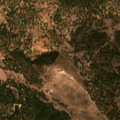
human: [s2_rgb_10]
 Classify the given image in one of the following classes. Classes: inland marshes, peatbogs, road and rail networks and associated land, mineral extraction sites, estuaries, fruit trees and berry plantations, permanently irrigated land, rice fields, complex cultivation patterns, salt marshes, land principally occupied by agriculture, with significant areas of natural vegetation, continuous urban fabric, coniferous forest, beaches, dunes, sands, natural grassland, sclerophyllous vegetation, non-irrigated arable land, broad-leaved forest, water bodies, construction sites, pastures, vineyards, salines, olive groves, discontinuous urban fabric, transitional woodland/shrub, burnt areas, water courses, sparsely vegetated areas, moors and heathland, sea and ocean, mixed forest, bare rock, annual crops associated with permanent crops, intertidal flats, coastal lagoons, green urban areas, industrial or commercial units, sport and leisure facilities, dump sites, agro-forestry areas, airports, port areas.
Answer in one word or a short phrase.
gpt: olive groves, pastures, agro-forestry areas